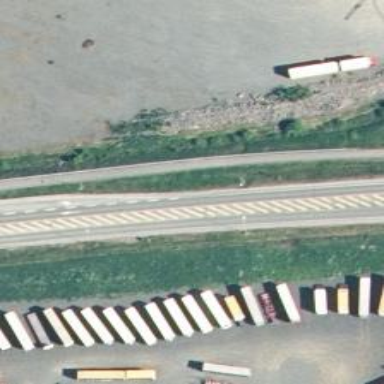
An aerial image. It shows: Asphalt trunk highway.